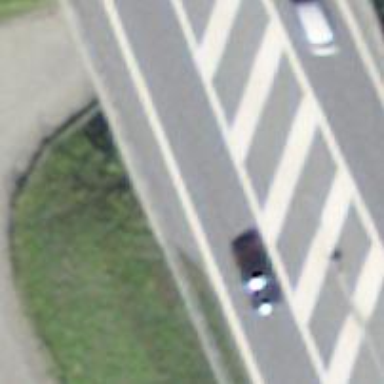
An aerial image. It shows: Motorroad bridge with asphalt surface. It is classified as trunk highway.